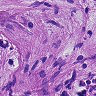
Metastatic tissue present: yes